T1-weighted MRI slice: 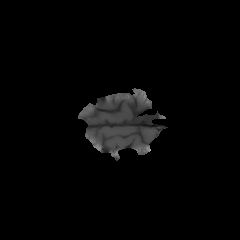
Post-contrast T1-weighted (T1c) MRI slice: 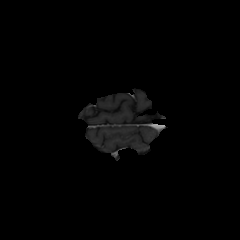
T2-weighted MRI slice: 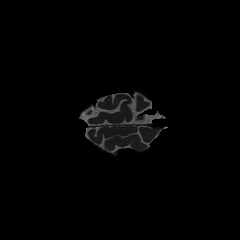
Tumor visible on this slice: no